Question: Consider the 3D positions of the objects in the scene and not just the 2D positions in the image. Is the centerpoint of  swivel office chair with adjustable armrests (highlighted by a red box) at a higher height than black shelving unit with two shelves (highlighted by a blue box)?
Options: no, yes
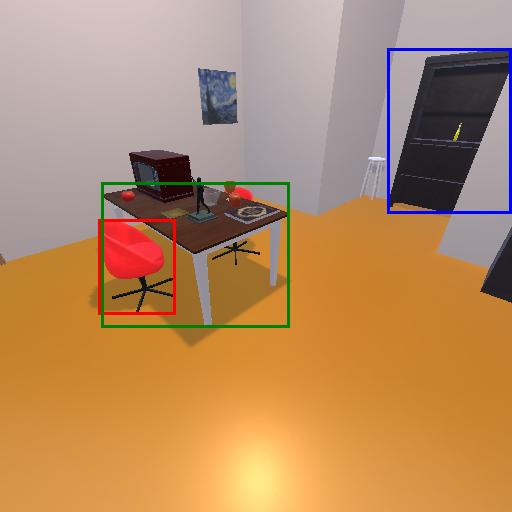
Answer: no